Field crop: maize
Growth stage: 2
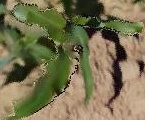
Species: maize